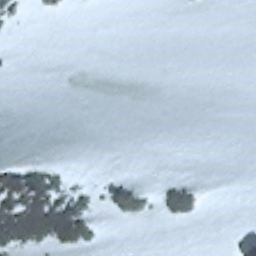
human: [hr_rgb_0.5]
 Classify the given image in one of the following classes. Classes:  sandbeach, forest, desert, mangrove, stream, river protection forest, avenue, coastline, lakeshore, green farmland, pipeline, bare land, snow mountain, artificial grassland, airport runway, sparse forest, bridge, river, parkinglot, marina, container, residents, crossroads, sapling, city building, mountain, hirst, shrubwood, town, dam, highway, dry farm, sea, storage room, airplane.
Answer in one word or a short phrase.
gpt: snow mountain